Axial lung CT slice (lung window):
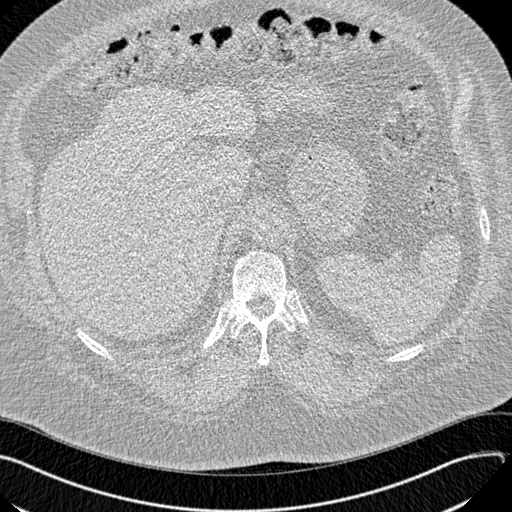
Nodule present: no